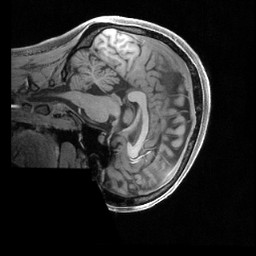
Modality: T1w
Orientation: sagittal
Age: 32
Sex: female
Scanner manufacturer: siemens
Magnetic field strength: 3 T
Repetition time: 2.4 s
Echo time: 0.00224 s